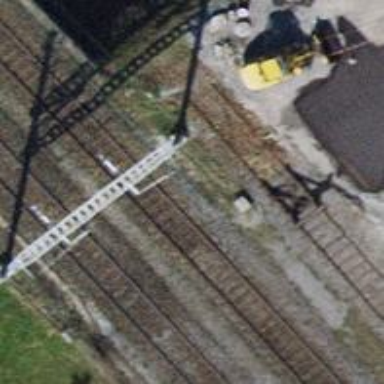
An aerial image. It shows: Railway milestone.